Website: bh-photo
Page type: address-validator
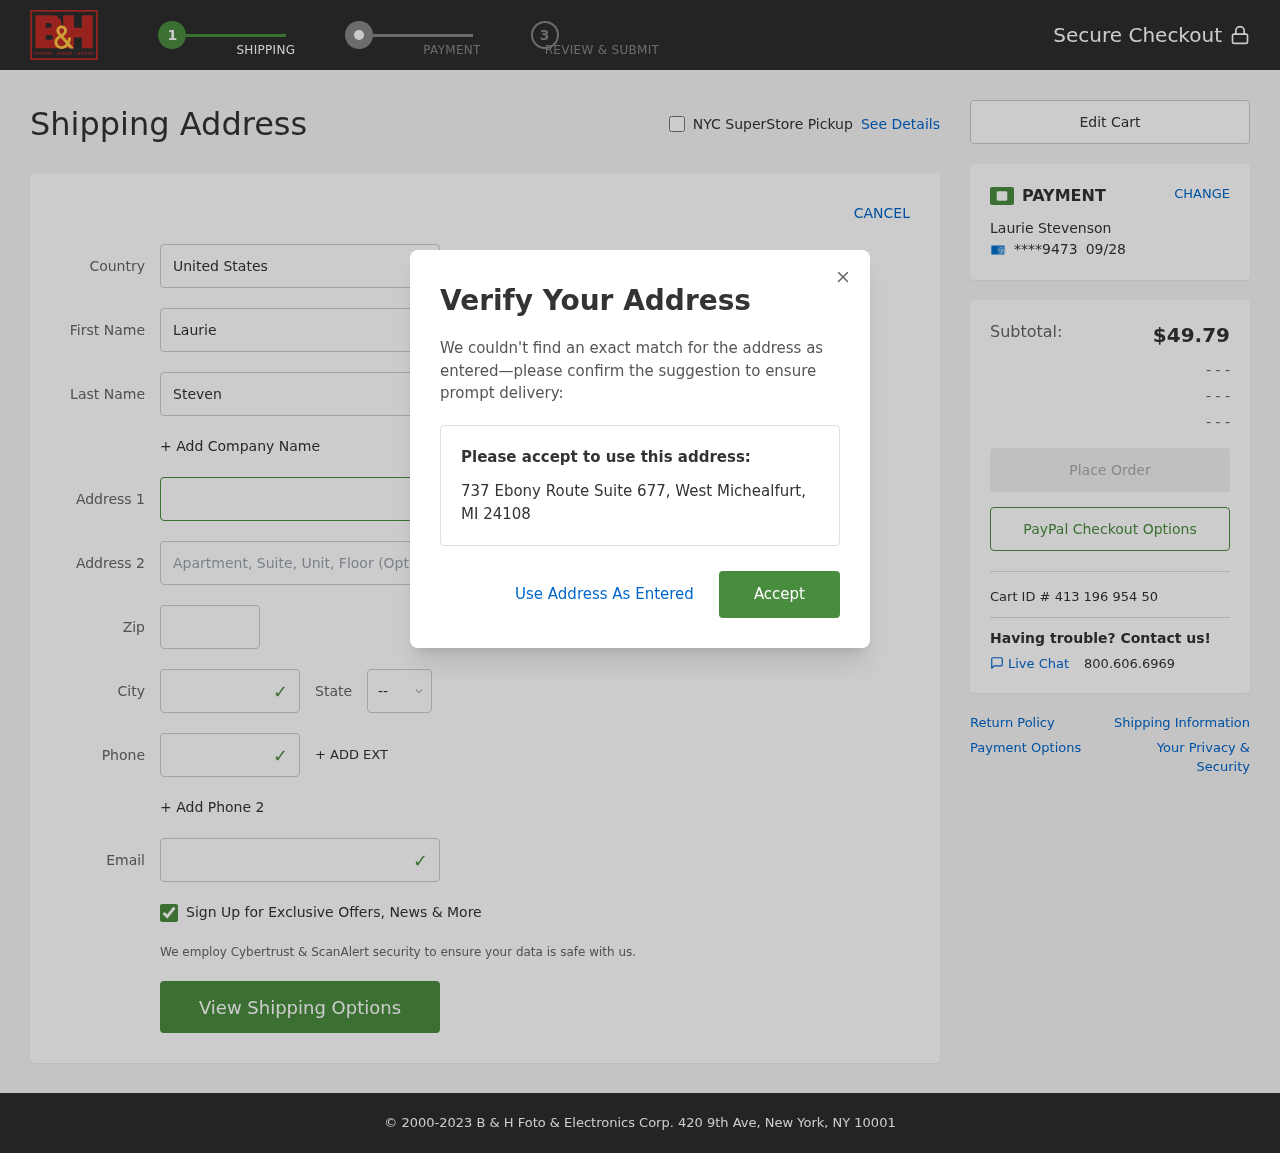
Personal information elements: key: PII_CARD_EXPIRY
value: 09/28
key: PII_CARD_LAST4
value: ****9473
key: PII_CITY
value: West Michealfurt
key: PII_COUNTRY
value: United States
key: PII_EMAIL
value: lstevenson@yahoo.com
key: PII_FIRSTNAME
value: Laurie
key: PII_FULLNAME
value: Laurie Stevenson
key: PII_LASTNAME
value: Stevenson
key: PII_PHONE
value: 5256827398
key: PII_POSTCODE
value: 24108
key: PII_STATE_ABBR
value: MI
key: PII_STREET
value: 737 Ebony Route Suite 677
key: PII_STREET2
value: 7601 Jones Harbors
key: PII_CITY_STATE_ZIP
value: West Michealfurt, MI 24108
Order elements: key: ORDER_SUBTOTAL
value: $49.79
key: ORDER_ID
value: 413 196 954 50